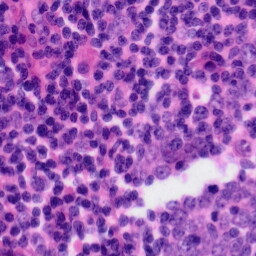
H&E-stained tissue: Tonsil